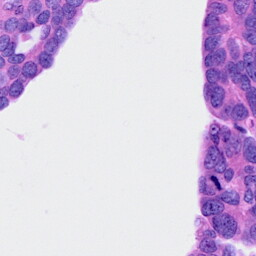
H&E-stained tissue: Ovarian